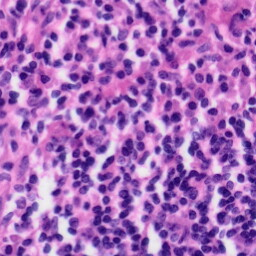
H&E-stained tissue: Tonsil